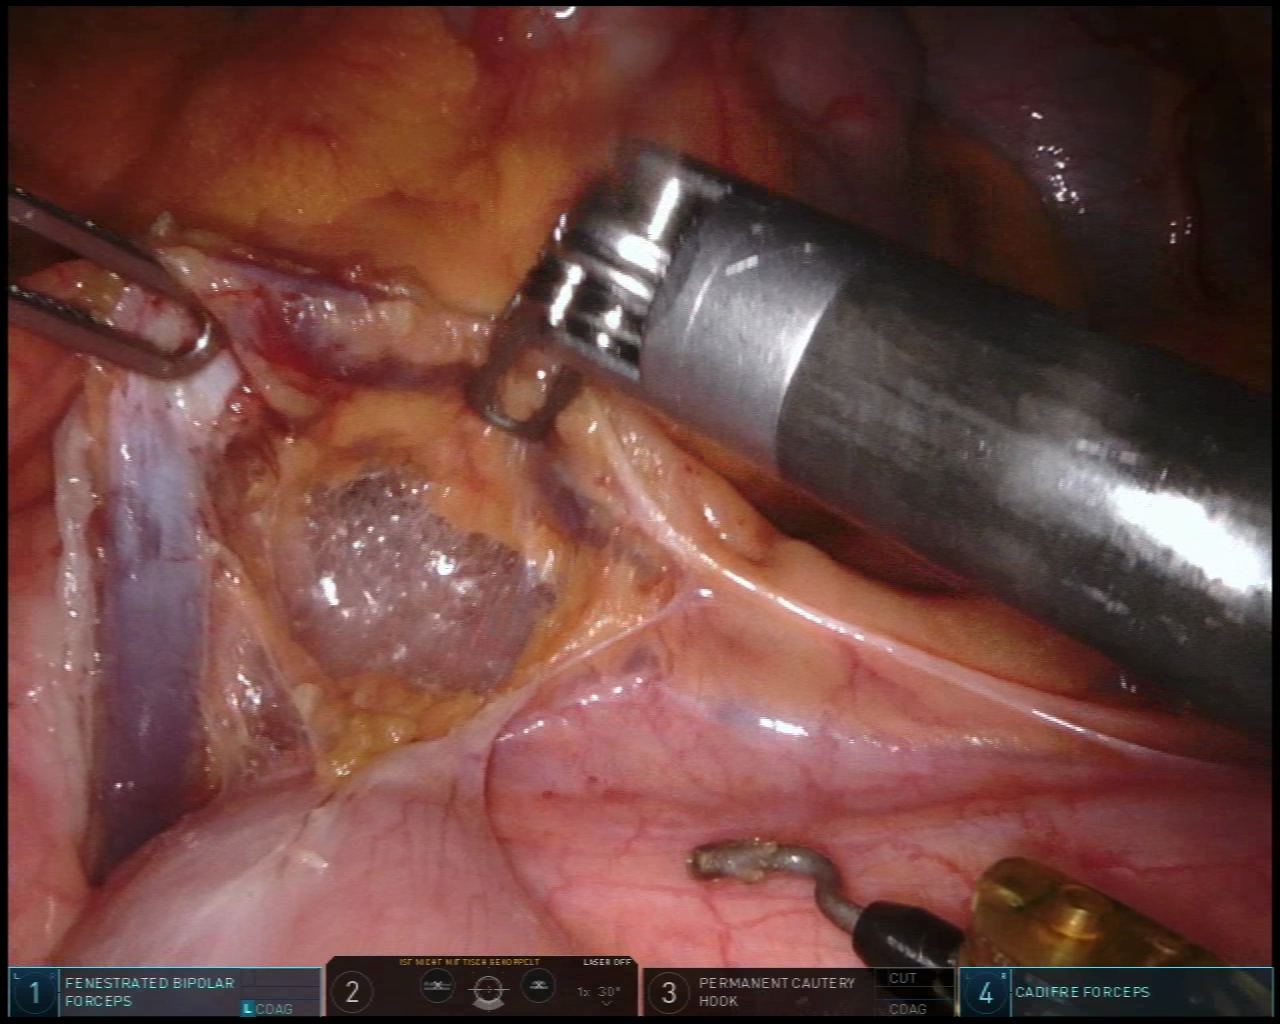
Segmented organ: intestinal_veins
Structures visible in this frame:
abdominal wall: no
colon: yes
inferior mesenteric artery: no
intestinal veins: yes
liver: no
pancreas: no
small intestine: yes
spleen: no
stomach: no
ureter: no
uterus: no
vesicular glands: no